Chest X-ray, AP view. Patient: 61 years old, sex F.
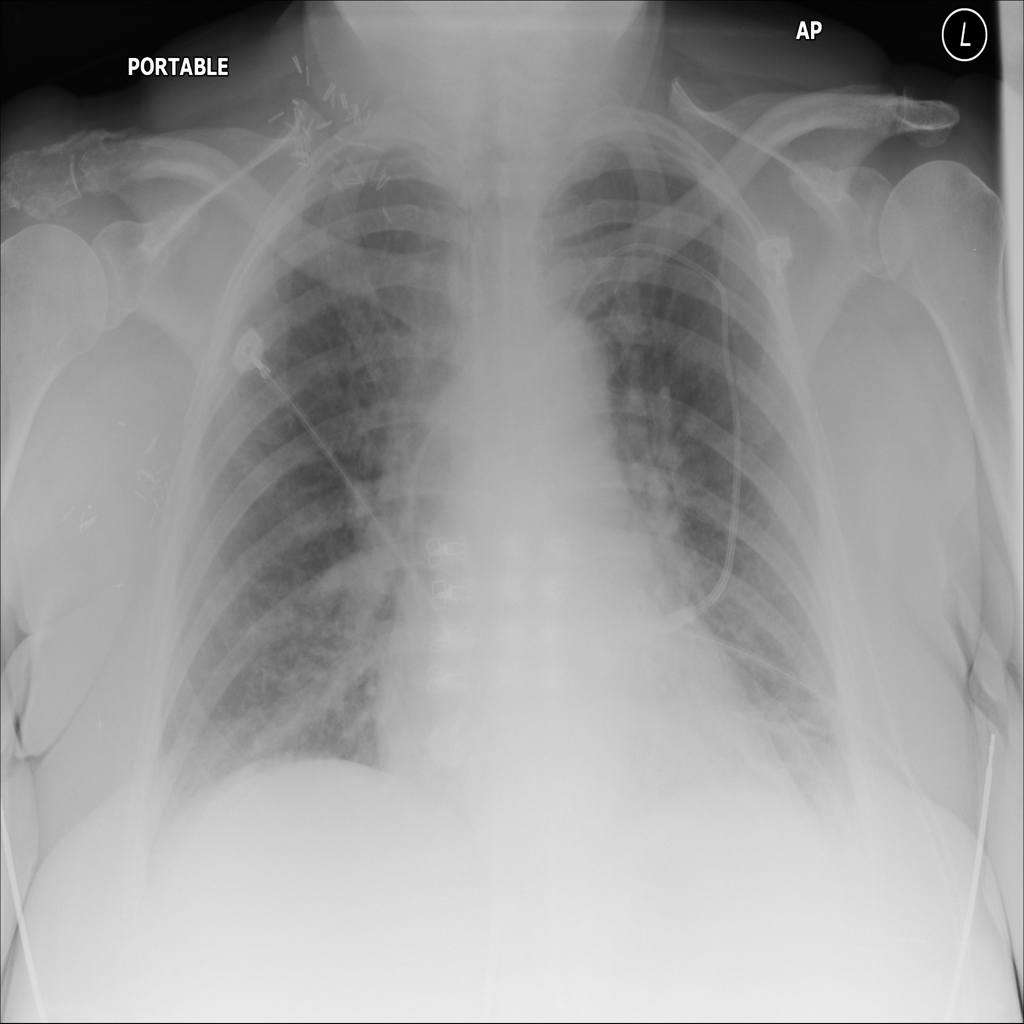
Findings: No Finding